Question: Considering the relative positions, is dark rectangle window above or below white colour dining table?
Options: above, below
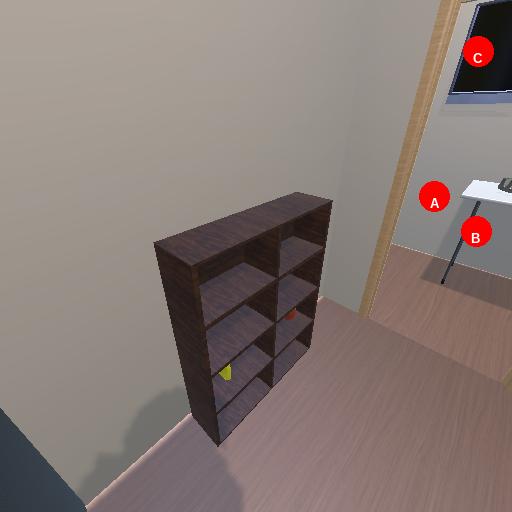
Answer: above